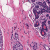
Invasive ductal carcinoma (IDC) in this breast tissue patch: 0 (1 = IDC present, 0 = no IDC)